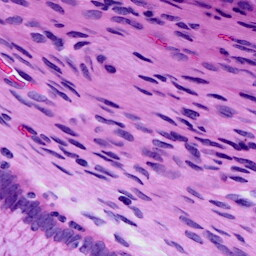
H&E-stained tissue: Cervix